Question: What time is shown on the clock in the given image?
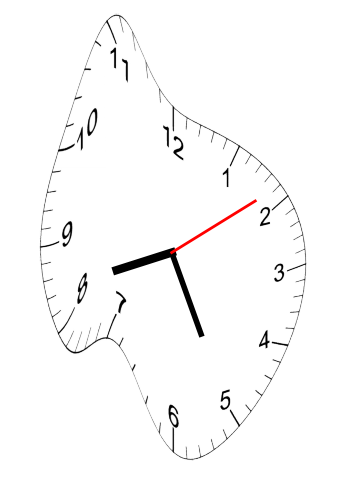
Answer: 08:25:09